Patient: sex M, age 69
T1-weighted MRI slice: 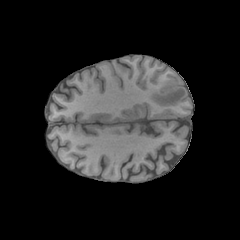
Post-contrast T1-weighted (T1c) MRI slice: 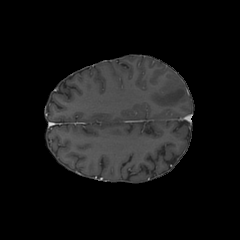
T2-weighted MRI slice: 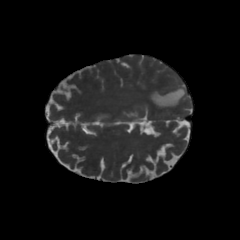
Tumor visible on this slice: yes
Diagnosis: Glioblastoma, IDH-wildtype
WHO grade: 4